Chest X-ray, PA view. Patient: 57 years old, sex M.
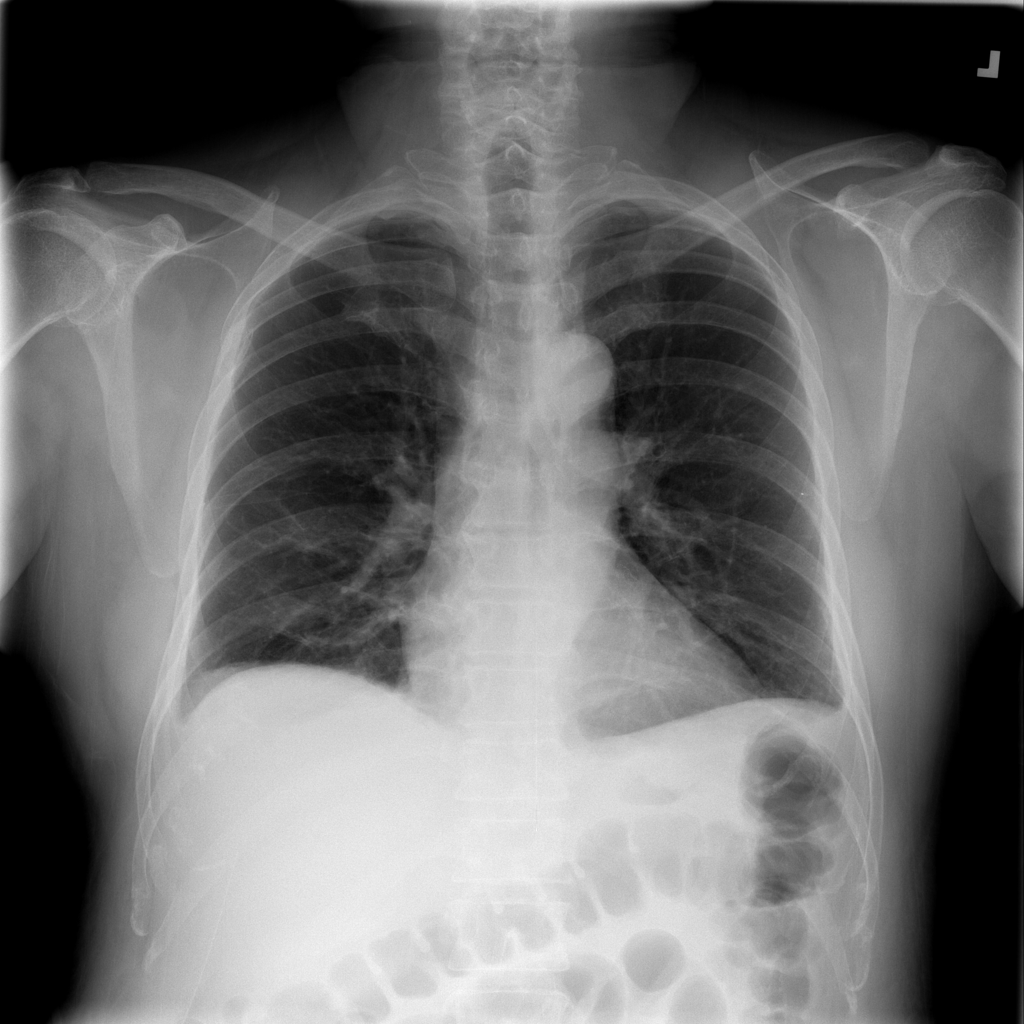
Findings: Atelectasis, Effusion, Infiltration